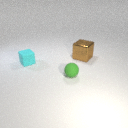
large brown metal cube behind small cyan rubber cube